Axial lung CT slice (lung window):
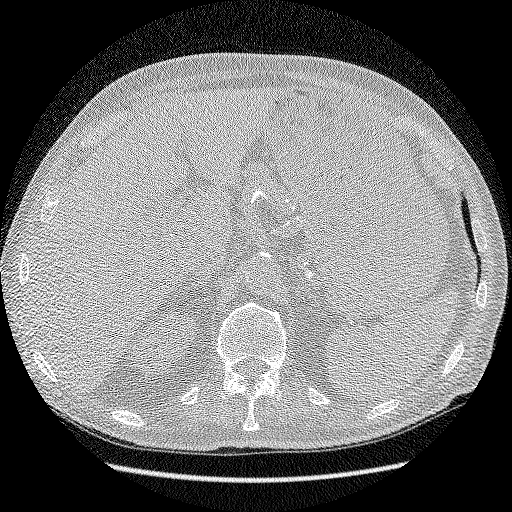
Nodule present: no